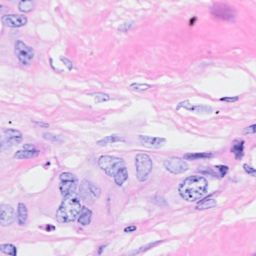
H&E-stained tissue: Breast